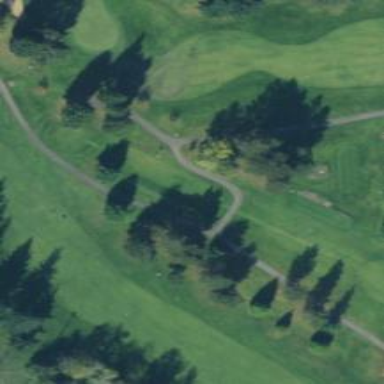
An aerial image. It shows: Path for golf carts.